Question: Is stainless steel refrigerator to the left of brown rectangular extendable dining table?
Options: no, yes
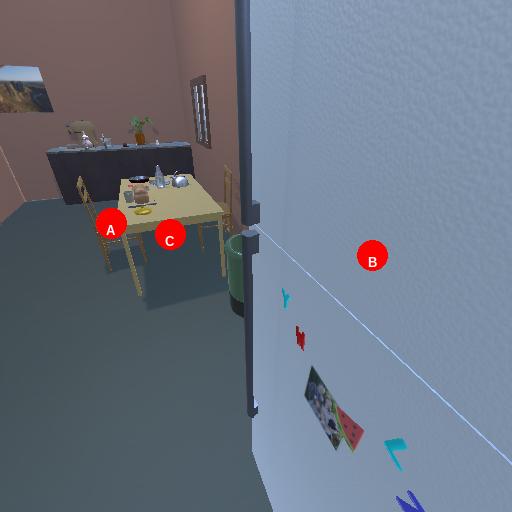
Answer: no